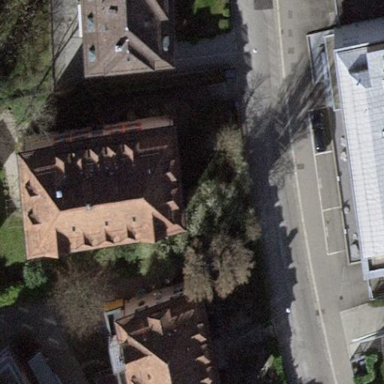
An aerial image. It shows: Building with hipped roof shape.